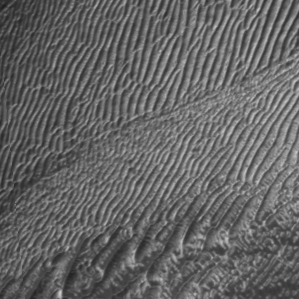
Label: frost